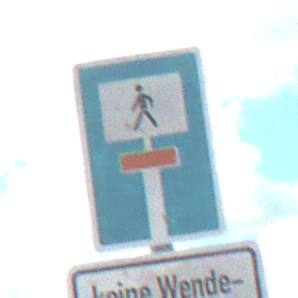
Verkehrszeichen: SackgasseFussgaengerDurchlaessig
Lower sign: HinweisGeaenderteVorfahrtVerkehrsfuehrungVerkehrsregelung3
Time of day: Midday
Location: Outdoor (Nature)
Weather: PartlyCloudy
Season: NotSpecified
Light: Natural